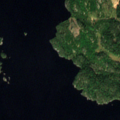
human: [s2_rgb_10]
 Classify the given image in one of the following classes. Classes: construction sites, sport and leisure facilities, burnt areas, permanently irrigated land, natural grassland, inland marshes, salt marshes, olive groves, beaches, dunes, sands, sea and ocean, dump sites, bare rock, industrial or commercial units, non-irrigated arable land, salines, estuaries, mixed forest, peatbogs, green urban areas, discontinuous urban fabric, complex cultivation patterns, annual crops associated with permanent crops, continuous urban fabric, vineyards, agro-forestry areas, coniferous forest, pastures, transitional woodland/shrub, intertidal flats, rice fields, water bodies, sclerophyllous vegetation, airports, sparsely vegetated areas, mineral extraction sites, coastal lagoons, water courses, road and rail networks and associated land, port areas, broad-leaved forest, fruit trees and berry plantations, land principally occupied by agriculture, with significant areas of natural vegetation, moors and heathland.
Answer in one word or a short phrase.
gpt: coniferous forest, mixed forest, water bodies